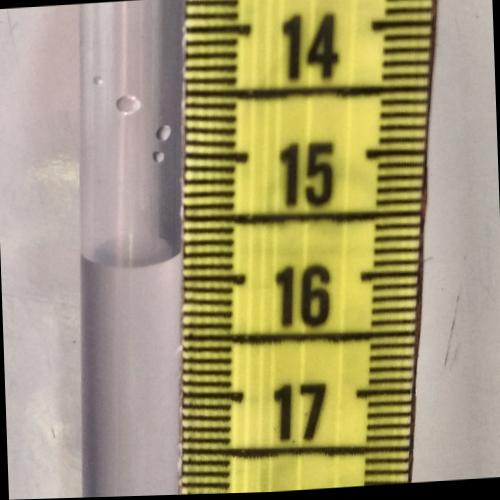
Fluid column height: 15.8 cm